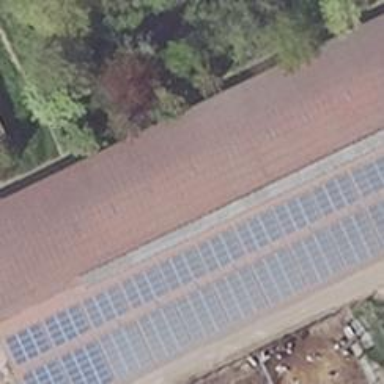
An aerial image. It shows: Solar-powered generator using photovoltaic technology. This small installation generates electricity through solar photovoltaic panels.